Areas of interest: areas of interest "Specialty Commercial Street"
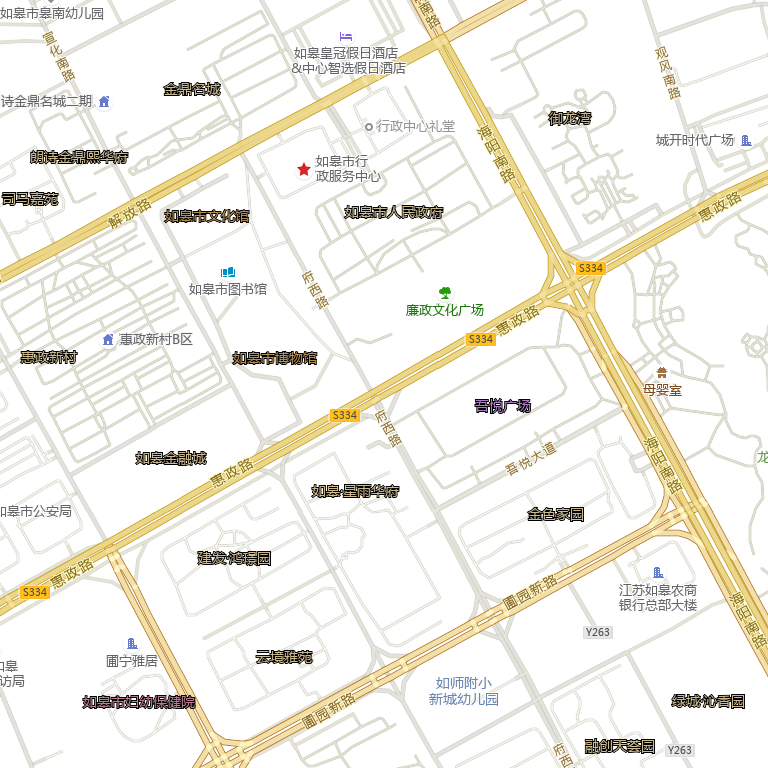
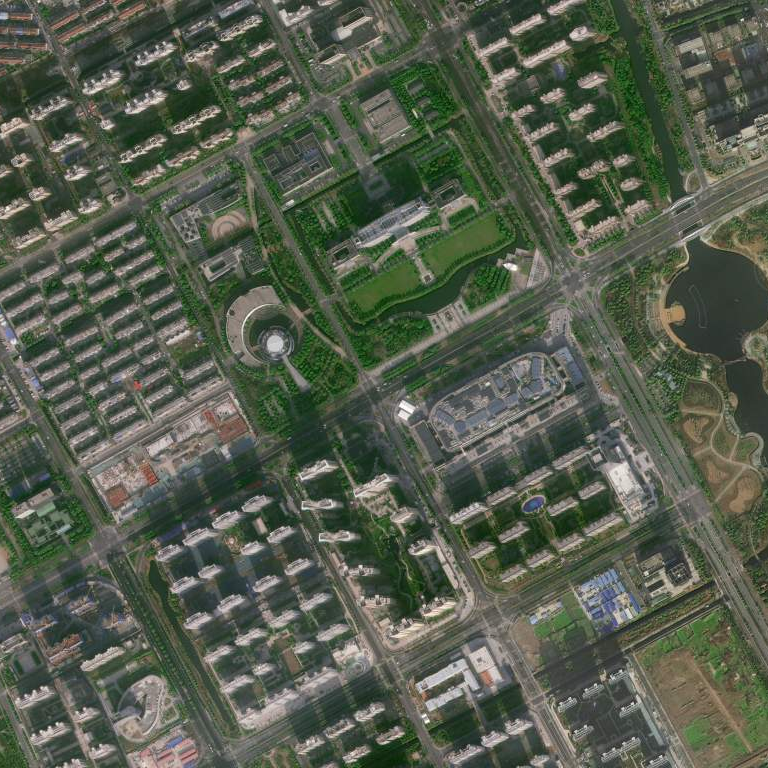